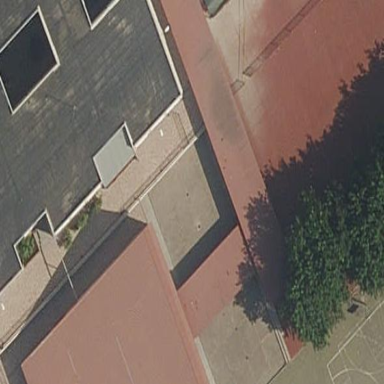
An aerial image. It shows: View of roof of building.